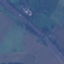
Label: Highway